Question: I'm trying to get my bodies to walk around the planet on their own but problems arise when the body gets to the "lower" hemisphere of the planet.
Whenever the body gets there it spins like crazy and won't stop until the body moves back to the "upper" hemisphere of the planet.
'''
public class Attractor : MonoBehaviour
{
[SerializeField] private float _gravity = -10;
public void Attract(Body body)
{
Vector3 targetDir = (body.transform.position - transform.position).normalized;
Vector3 bodyUp = body.transform.up;
body.transform.rotation *= Quaternion.FromToRotation(bodyUp, targetDir);
body.GetComponent<Rigidbody>().AddForce(targetDir * _gravity);
}
}
'''
'''
public class Body : MonoBehaviour
{
[SerializeField] private Attractor _curAttractor;
private Rigidbody _rb;
private void Awake()
{
_rb = GetComponent<Rigidbody>();
_rb.useGravity = false;
_rb.constraints = RigidbodyConstraints.FreezeRotation;
}
private void FixedUpdate()
{
_curAttractor.Attract(this);
}
}
'''
'''
public class PathFollower : MonoBehaviour
{
[SerializeField] private float _moveSpeed;
[SerializeField] private float _reach;
private Path _curPath;
private Rigidbody _rb;
private void Awake()
{
_rb = GetComponent<Rigidbody>();
}
public void FollowPath(Path p)
{
StopAllCoroutines();
_curPath = p;
StartCoroutine(FollowCtn());
}
private IEnumerator FollowCtn()
{
int i = 0;
Vector3 target;
while (i < _curPath.Nodes.Length)
{
target = PathfindingData.NodeToWorldPosition(_curPath.Nodes[i]);
Vector3 dir;
while (Vector3.Distance(transform.position, target) > _reach)
{
dir = target - transform.position;
dir.Normalize();
_rb.MovePosition(_rb.position + dir * _moveSpeed * Time.deltaTime);
yield return null;
}
i++;
}
_rb.velocity = Vector3.zero;
_curPath = null;
}
}
'''
Any ideas on what might be causing this weird behaviour?
Here's what I mean by spins like crazy:

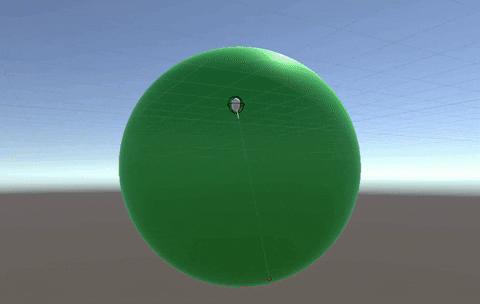
Answer: 'FromToRotation' is best when you are concerned with where only one axis is pointing because it will alter the directions of the other axes in any way that minimizes the angle between the two rotations. In other words, 'FromToRotation' will alter the yaw of your object if doing so reduces the changes needed in pitch or roll.
Because you are concerned with the transform's 'up' (always pointing away from the attractor) and 'forward' (changing as little as possible between 'FixedUpdate' calls), another route is preferable.
Use <URL>:
'''
Vector3 targetDir = (body.transform.position - transform.position).normalized;
Vector3 bodyForward = body.transform.forward;
Vector3.OrthoNormalize(ref targetDir, ref bodyForward);
body.transform.rotation = Quaternion.LookRotation(bodyForward, targetDir);
body.GetComponent<Rigidbody>().AddForce(targetDir * _gravity);
'''